Field crop: maize
Growth stage: 1
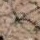
Species: salsola